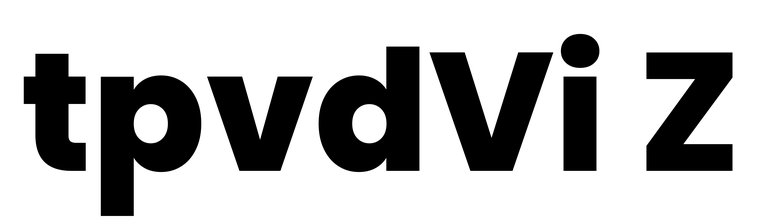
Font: Poppins-ExtraBold